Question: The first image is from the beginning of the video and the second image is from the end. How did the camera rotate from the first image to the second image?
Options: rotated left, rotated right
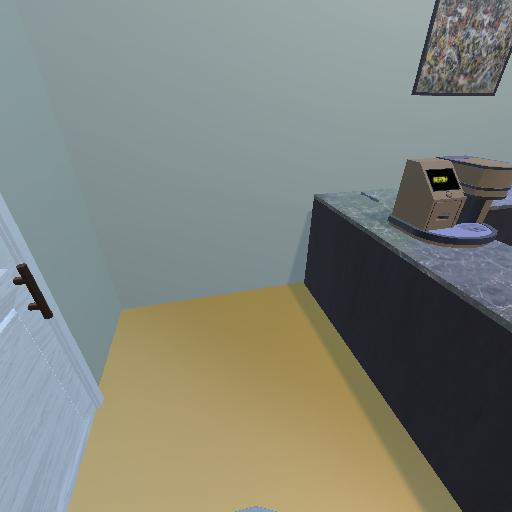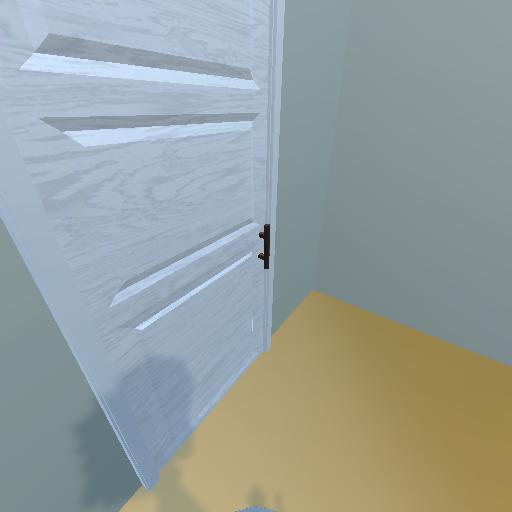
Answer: rotated left